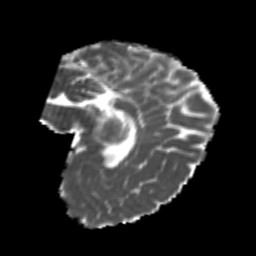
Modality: MD
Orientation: sagittal
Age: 22
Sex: female
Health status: healthy
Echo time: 0.074 s